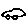
Label: car